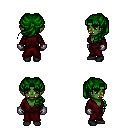
a pixel art fantasy rpg character, female body template, orc, green skin, red robe, red pants, green princess hairstyle, metal gloves, black shoes, four views (front, back, left, right), 2x2 character sprite sheet, small pixel art, hard edges, no anti-aliasing